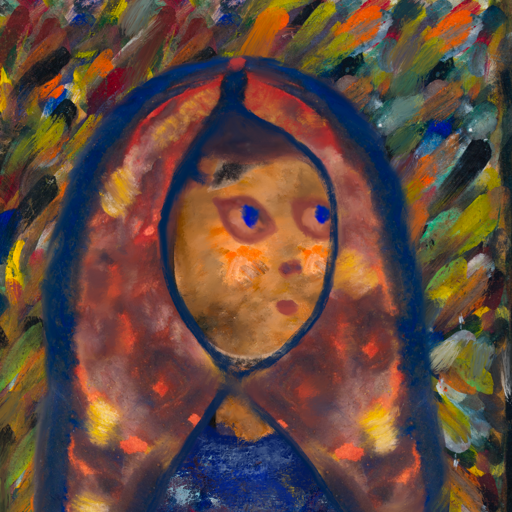
Background: An_Impression, Head And Neck Side: Gypsy_Queen, Face Side: Mother_And_Son_Mother, Bust: Irani, Hair Side: Childish, Head Accessory: Mother_And_Son_Mother_Scarf, Second Necklace: Blank, Necklace: Blank, Baby: Blank